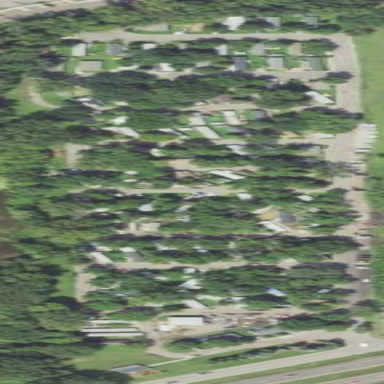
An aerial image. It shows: Residential area known as trailer park.